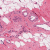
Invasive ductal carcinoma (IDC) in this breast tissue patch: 0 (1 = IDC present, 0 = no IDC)